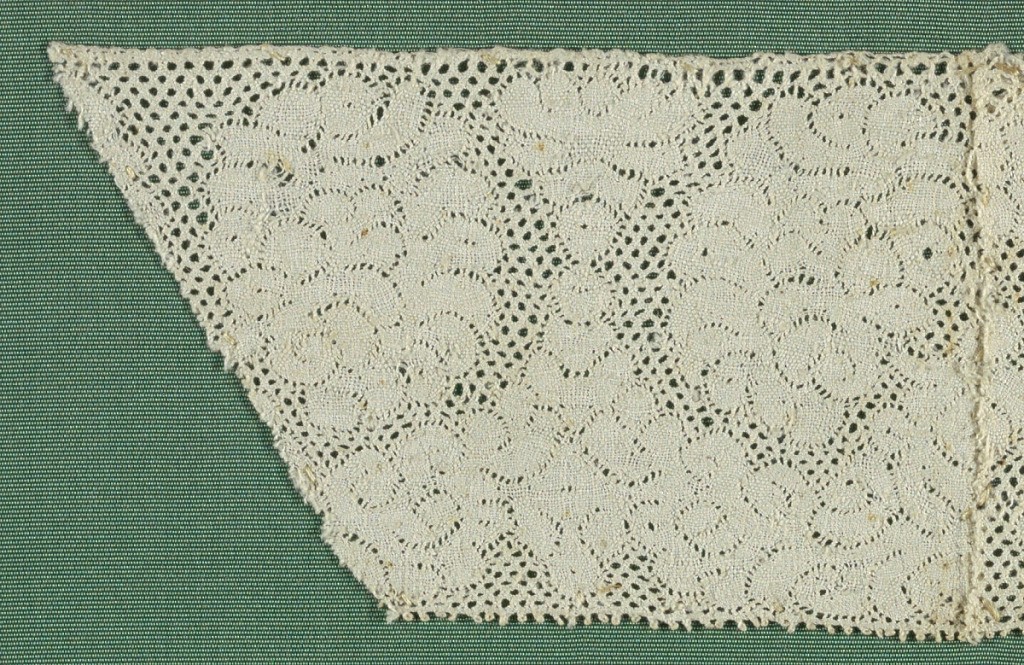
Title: Bobbin Lace 3
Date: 18th century
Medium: linen Technique: bobbin lace
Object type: Fragment
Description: Straight-edged band with cloud like forms and scalloped areas. Round mesh. Sewn to 1897-8-9.